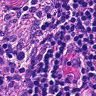
Metastatic tissue present: no